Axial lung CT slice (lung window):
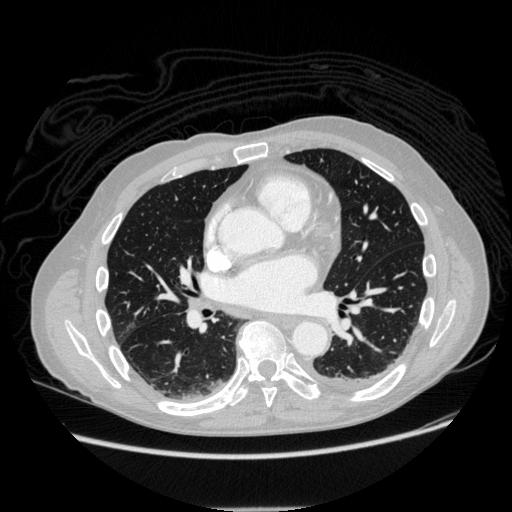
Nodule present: no